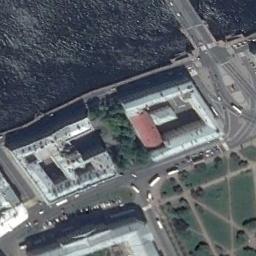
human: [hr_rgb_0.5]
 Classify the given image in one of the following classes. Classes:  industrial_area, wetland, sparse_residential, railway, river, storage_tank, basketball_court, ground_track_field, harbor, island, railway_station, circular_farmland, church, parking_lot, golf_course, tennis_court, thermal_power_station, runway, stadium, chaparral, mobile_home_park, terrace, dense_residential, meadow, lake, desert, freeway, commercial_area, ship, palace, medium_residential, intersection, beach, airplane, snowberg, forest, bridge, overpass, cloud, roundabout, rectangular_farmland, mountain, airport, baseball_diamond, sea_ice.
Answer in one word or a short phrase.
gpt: palace